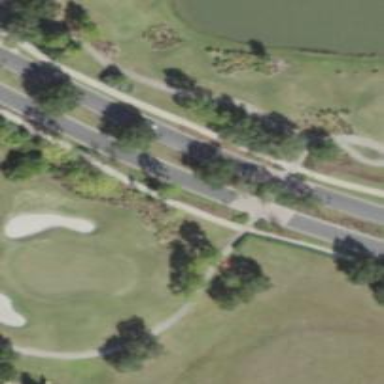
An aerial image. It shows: Sand bunker on golf course.